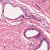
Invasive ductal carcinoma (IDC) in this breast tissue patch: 0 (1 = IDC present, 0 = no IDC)